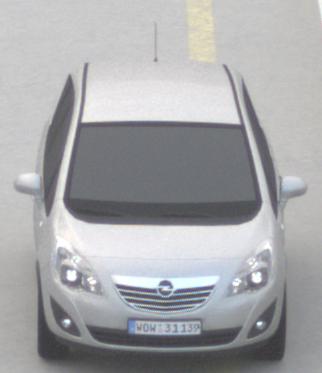
Make: Opel
Model: Meriva 1.4
Detailed model: Meriva (B)
Model produced from: 2010/05
Model produced until: 2013/11
Doors: 5
Color: white
Road condition: dry road
Daytime: morning or afternoon
Contrast: low contrast